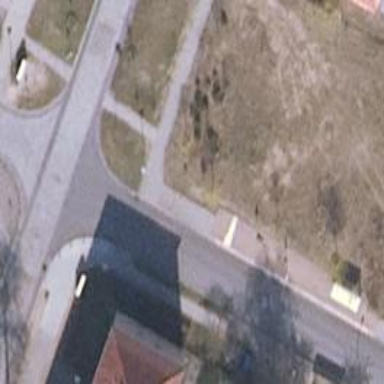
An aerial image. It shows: Public transport stop position.